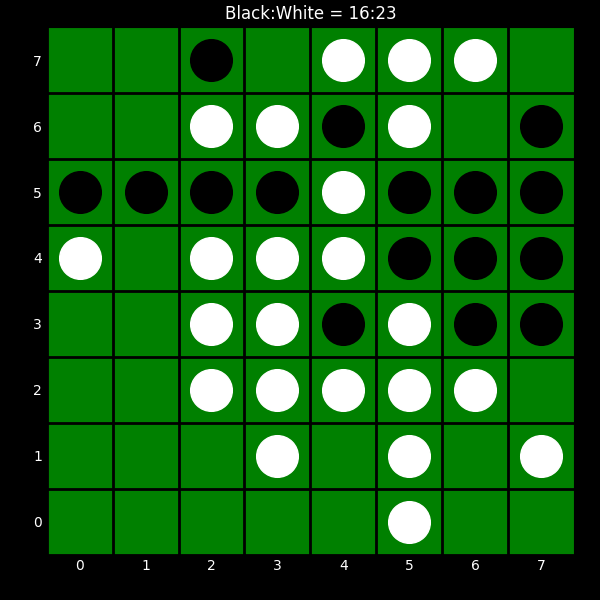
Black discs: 16
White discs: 23